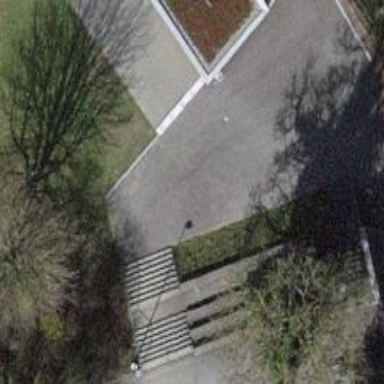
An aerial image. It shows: Set of steps made of paving stones.